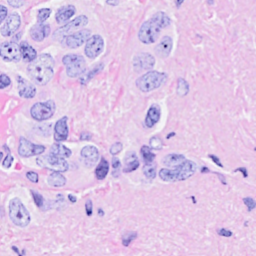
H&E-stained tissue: Breast